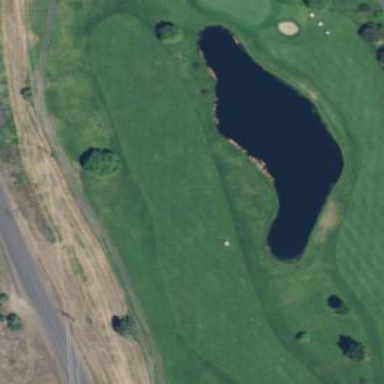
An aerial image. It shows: Water hazard on golf course.